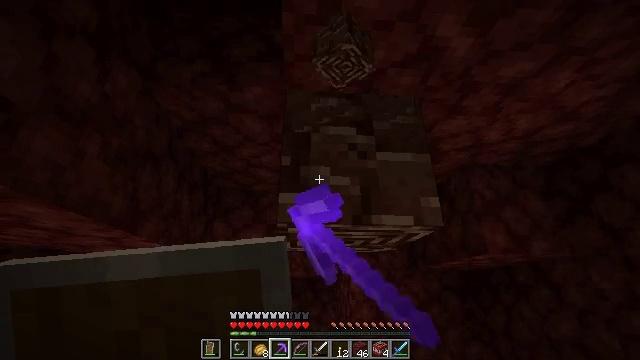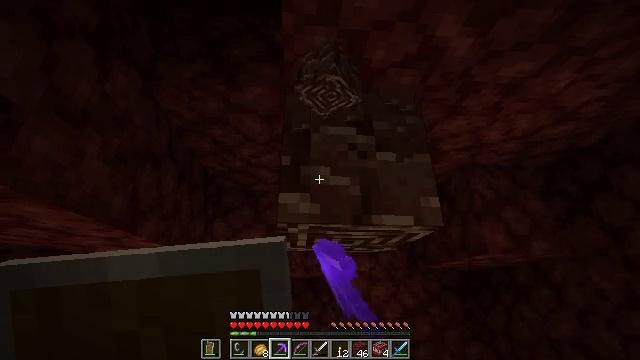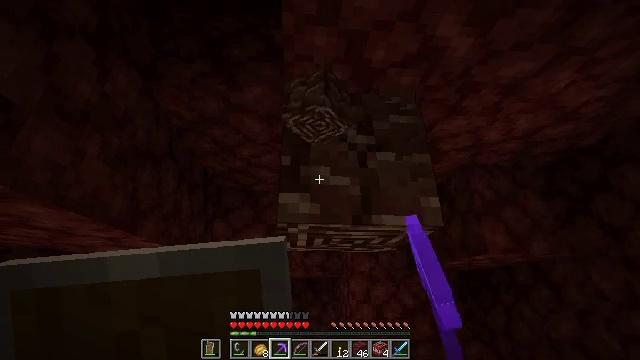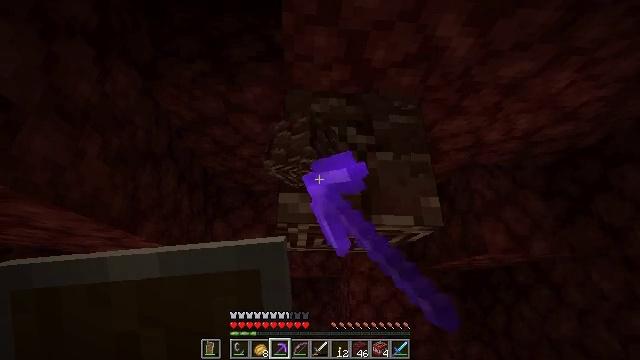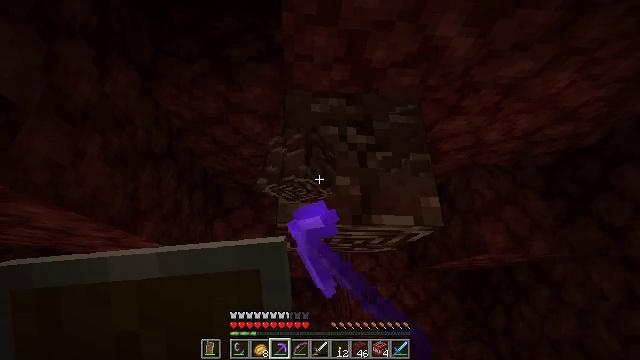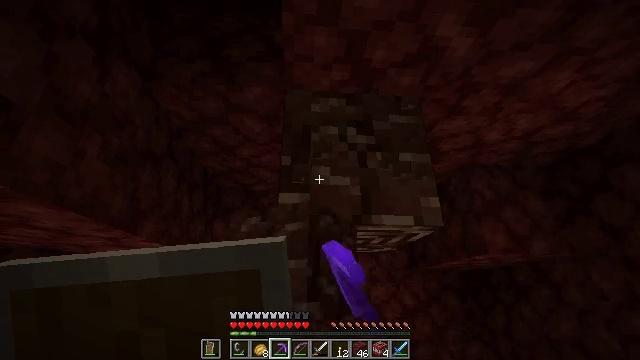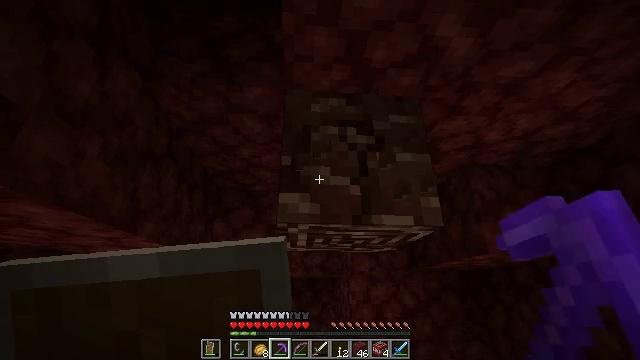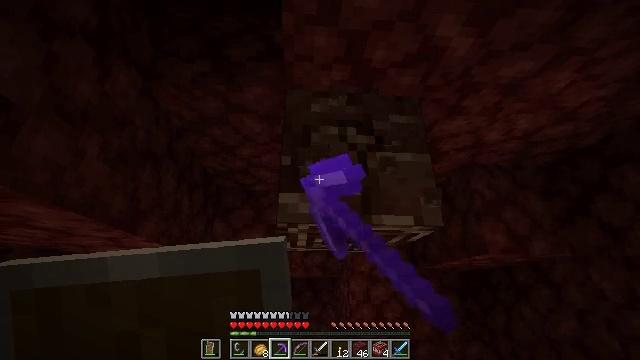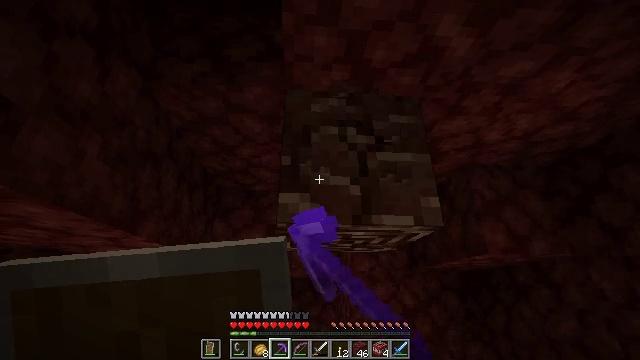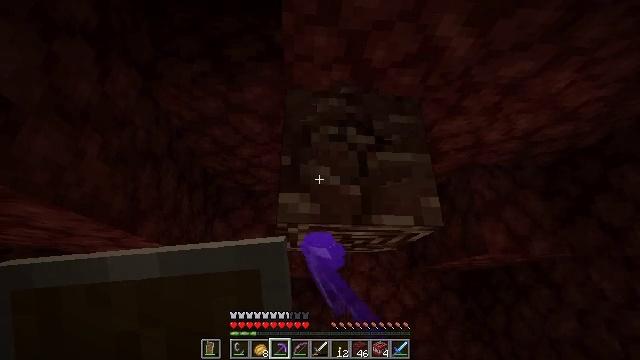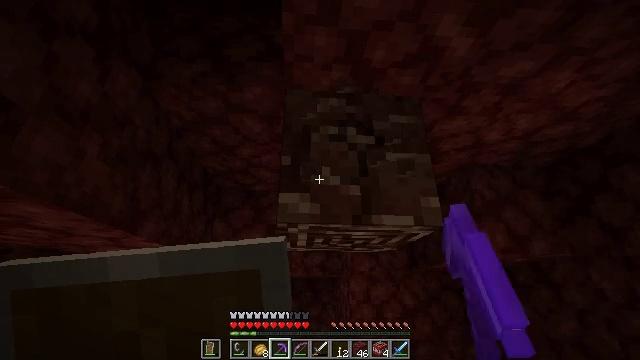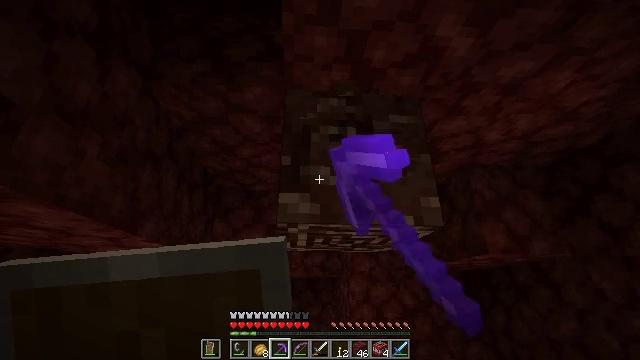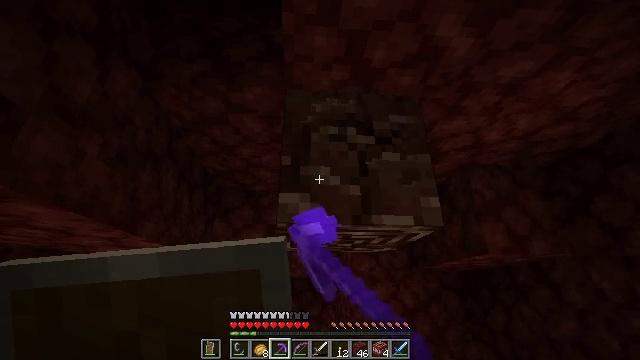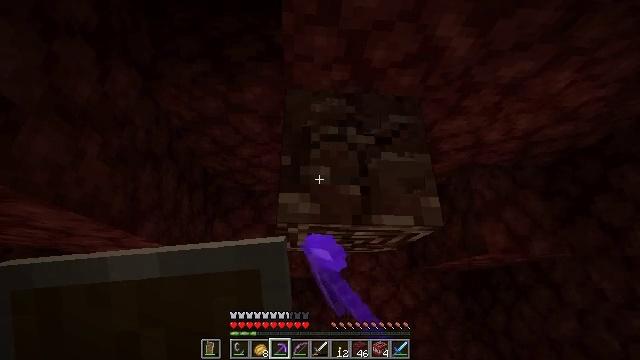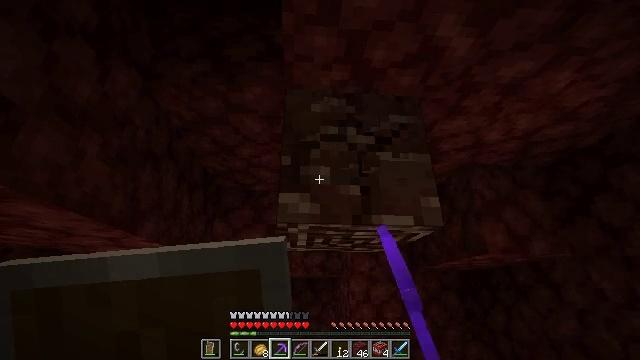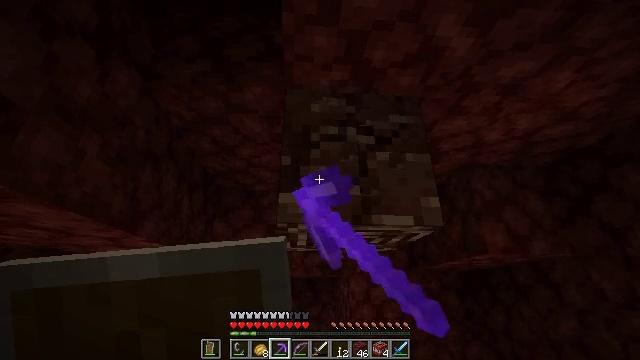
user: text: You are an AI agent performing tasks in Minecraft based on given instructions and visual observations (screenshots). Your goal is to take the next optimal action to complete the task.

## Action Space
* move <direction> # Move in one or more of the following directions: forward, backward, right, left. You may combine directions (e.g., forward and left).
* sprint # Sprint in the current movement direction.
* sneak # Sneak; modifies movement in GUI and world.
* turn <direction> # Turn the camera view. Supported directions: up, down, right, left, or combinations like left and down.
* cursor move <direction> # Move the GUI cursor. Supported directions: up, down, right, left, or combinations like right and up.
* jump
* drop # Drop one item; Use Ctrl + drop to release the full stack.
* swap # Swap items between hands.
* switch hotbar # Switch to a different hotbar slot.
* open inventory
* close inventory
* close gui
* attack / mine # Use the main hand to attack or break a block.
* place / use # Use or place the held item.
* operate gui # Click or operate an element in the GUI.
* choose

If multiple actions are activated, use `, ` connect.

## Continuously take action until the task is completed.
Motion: motion action
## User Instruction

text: Collect ancient debris for Netherite crafting.
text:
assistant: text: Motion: attack / mine
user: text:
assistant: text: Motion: attack / mine
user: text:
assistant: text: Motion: attack / mine
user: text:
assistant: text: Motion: attack / mine
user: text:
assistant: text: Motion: attack / mine
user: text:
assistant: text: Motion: attack / mine
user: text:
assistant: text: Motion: attack / mine
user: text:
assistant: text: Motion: attack / mine
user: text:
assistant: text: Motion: attack / mine
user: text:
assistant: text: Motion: attack / mine
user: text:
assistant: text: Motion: attack / mine
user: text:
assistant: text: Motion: attack / mine
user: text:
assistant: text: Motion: attack / mine
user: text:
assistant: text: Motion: attack / mine
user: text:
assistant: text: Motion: attack / mine
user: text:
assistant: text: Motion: attack / mine
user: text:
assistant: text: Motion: attack / mine
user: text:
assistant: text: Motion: attack / mine
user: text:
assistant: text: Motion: attack / mine
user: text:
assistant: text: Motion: attack / mine
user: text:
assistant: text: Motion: attack / mine
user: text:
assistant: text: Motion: attack / mine
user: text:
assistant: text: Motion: attack / mine
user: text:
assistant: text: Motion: attack / mine
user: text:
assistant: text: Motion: attack / mine
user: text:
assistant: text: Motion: attack / mine
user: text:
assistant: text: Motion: attack / mine
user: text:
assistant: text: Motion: attack / mine
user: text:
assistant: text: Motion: attack / mine
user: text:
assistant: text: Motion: attack / mine